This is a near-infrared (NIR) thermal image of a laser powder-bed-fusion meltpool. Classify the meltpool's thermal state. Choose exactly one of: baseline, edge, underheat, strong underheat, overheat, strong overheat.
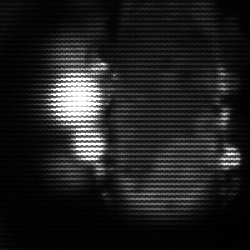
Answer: strong underheat